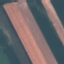
Land use / land cover class: AnnualCrop